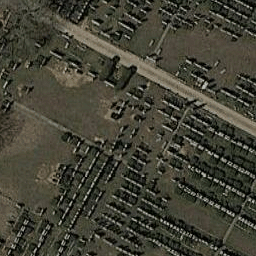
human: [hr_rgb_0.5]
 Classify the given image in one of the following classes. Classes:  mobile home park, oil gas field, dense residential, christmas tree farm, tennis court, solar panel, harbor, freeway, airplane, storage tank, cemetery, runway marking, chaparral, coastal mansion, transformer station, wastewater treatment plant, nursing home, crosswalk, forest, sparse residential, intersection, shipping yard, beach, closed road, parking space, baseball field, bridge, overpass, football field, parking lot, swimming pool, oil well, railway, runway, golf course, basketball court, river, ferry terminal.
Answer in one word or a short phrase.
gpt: cemetery